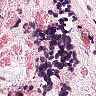
Metastatic tissue present: no